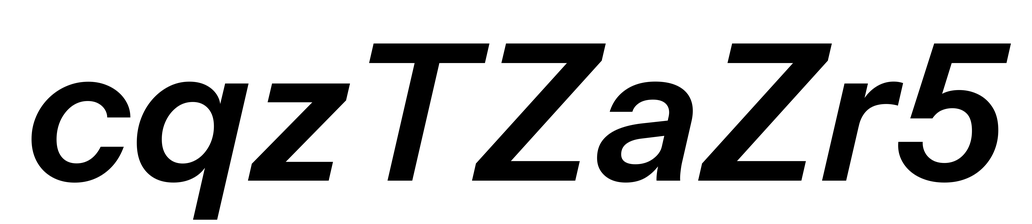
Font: InstrumentSans-Italic_SemiBold_Italic